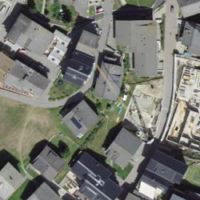
EUNIS habitat code: 54
Species observed at this site:
Phoenicurus ochruros
Ptyonoprogne rupestris
Leontopodium nivale